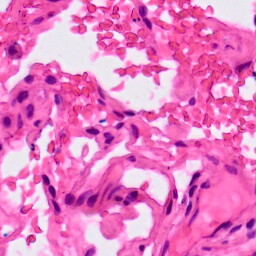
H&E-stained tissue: Lung